Question: In following keypad:

we can select value by pressing buttons all i want to know is how can i handle keys(keys 0 to 9, enter_key, clear_key) from the phone keypad (e.g. when running on device other then tablet).
Please give a quick refference. any online tutorial will be highly helpfull.
regards,
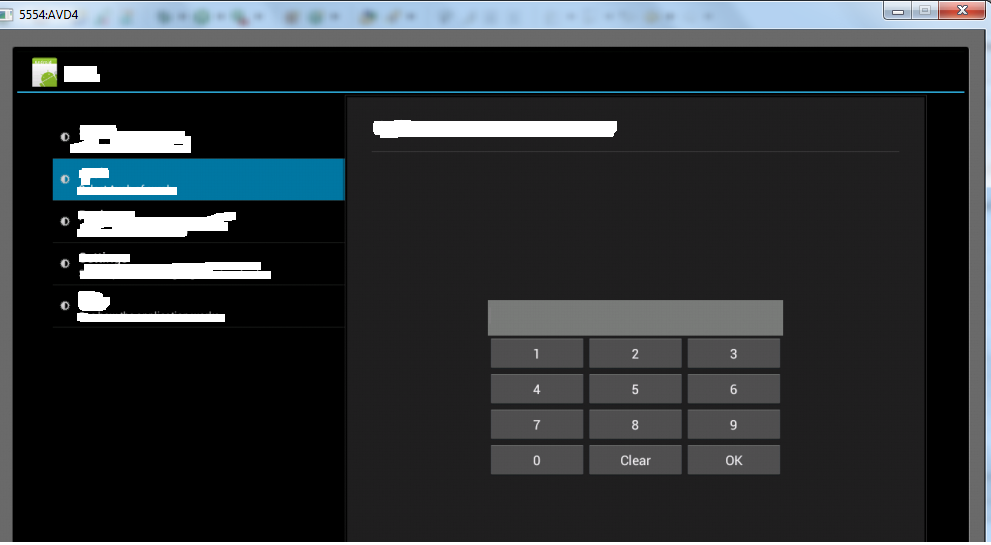
Answer: you can go for onKeyDown which takes keycode and KeyEvent as arguments and KeyEvent class contains all the numeric codes:
'''
public boolean onKeyDown(int keyCode, KeyEvent event) {
if(keyCode==KeyEvent.KEYCODE_0){
//do some stuffs
}else if(keyCode==KeyEvent.KEYCODE_1) {
// do some stuffs
}
return super.onKeyDown(keyCode, event);
}
'''
Like this you can handle numeric key press/.Hope it wil help you. :)